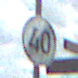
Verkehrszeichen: EndeGeschwindigkeit40
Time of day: Midday
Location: Outdoor (Nature)
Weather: PartlyCloudy
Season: NotSpecified
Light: Natural